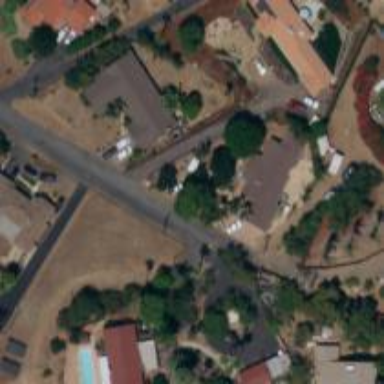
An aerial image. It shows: Driveway.